Question: I think I found a bug in latest iOS 7 by running an app with Base SDK set to iOS 6.1 (possibly even lower versions too, haven't tested that out yet)
I have this image in my photo library: <URL>
I present a UIImagePickerController via:
'''
UIImagePickerController *vc = [[UIImagePickerController alloc] init];
vc.sourceType = UIImagePickerControllerSourceTypePhotoLibrary;
vc.delegate = self;
vc.allowsEditing = YES;
[self presentViewController:vc animated:YES completion:nil];
'''
I save the chosen image to my desktop (I am running this on simulator, but this works on device too)
'''
- (void)imagePickerController:(UIImagePickerController *)picker didFinishPickingMediaWithInfo:(NSDictionary *)info {
UIImage* outputImage = [info objectForKey:UIImagePickerControllerEditedImage];
if (outputImage == nil) {
outputImage = [info objectForKey:UIImagePickerControllerOriginalImage];
}
NSData *d = UIImagePNGRepresentation(outputImage);
[d writeToFile:@"/Users/Admin/Desktop/test.png" atomically:YES];
[self dismissViewControllerAnimated:YES completion:nil];
}
'''
This is the resulting image:

Notice the big black bar to the right. What's causing this?
To reproduce this, you need:
- - - -
Just to be clear, the black bar is part of the actual image. The image you see there is not a screenshot of a UIImageView, but the actual image saved to disk and uploaded here...
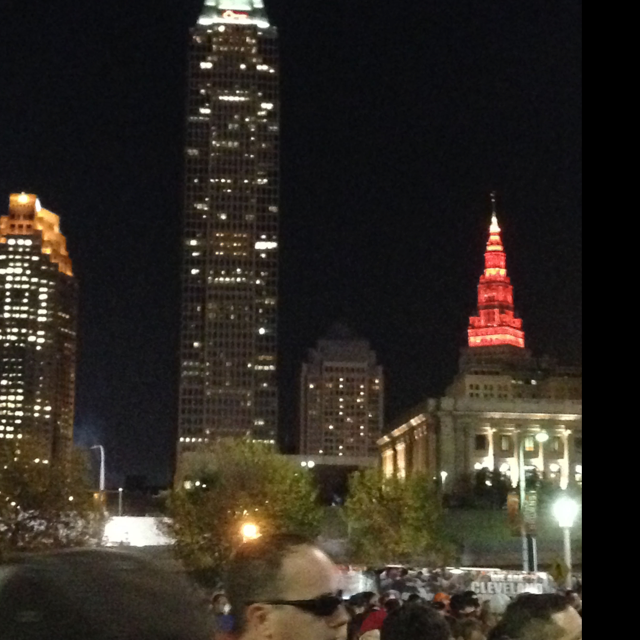
Answer: Your question is "What's causing this?" So I'll focus on that instead of giving a workaround.
This is definitely a bug in iOS 7 dealing with edited images in lower base SDKs. We can also rule out that XCode 5 & Base SDK 6.1 causing this because I'm getting the same issue with XCode 4.6.3 & 6.1 SDK running on iOS 7 Simulator.
The source of the problem is that the CropRect values that are calculated by the SDK are wrong.
If you'll print out the 'info' 'NSDictionary' from 'imagePickerController:didFinishPickingMediaWithInfo' you'll see that:
iOS 7 running any SDK lower than 7 we'll get:
> UIImagePickerControllerCropRect = "NSRect: {, {1705,
1705}}";
While running iOS 6 or 5 with their SDK will give us:
> UIImagePickerControllerCropRect = "NSRect: {{}, {1704,
1705}}";
You're probably saying, hmm, those y values are changing between SDKs too. Well, yea, if you'll slide your pic all the way down and select it you'll also get a black bar at the bottom of the picture.

1. File a bug report to Apple here ...Did that!
2. Don't use UIImagePickerControllerEditedImage and take the original picture instead.
3. Calculate and do the cropping your self.
4. Use a 3rd party cropping library such as PEPhotoCropEditor or SSPhotoCropperViewController
---
Edit - very simple solution added by fan of the answer!
Amazingly, it can be this simple and elegant to crop it yourself:
'''
{
// There is a bug in iOS. When using ALBUM, you must crop it yourself:
fromAlbum = [info objectForKey:UIImagePickerControllerOriginalImage];
fromAlbum = [fromAlbum fixOrientation];
CGRect crop = [[info valueForKey:@"UIImagePickerControllerCropRect"] CGRectValue];
fromAlbum = [self ordinaryCrop:fromAlbum toRect:crop];
}
'''
Here's the whole routine ordinaryCrop:toRect:
'''
-(UIImage *)ordinaryCrop:(UIImage *)imageToCrop toRect:(CGRect)cropRect
{
CGImageRef imageRef = CGImageCreateWithImageInRect([imageToCrop CGImage], cropRect);
UIImage *cropped = [UIImage imageWithCGImage:imageRef];
CGImageRelease(imageRef);
return cropped;
}
'''
Now as Jesse points out, it is critical to rotate the image properly. This absolutely incredible piece of code by Anomie does the job:
<URL>
Fixing UIImage orientation .. UIImage+fixOrientation.h
It's that simple, hope it helps someone. Thanks again for the priceless answers here.